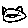
Label: cat